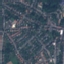
Label: Residential